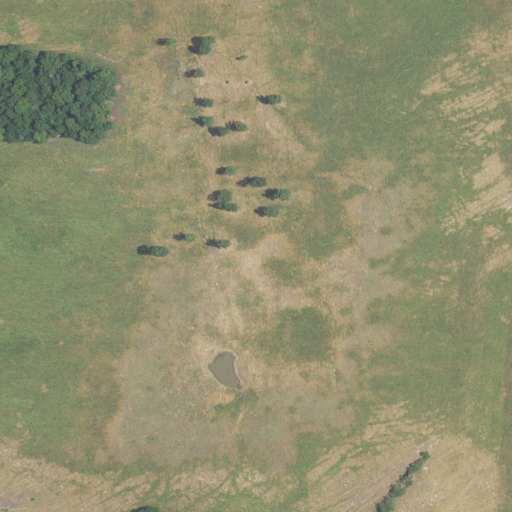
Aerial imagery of mountain in Missouri named The Mound containing shrub, grassland, deciduous forest, and pasture